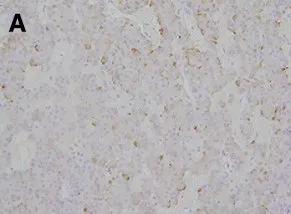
(A) Original pancreatic mass with synaptophysin staining, 20x magnification.
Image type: pathology (immunostaining)